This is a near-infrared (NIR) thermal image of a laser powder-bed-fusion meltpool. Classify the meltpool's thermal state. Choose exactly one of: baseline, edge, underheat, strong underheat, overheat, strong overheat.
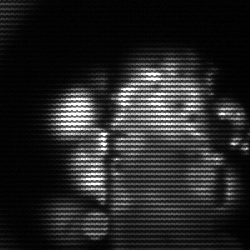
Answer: strong underheat